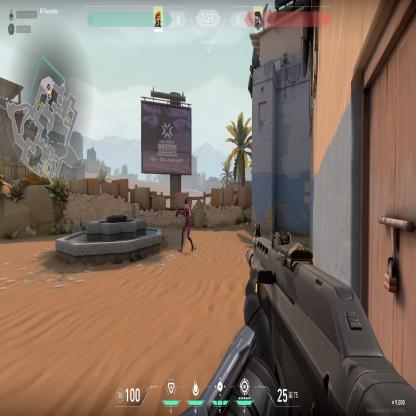
Label: enemy